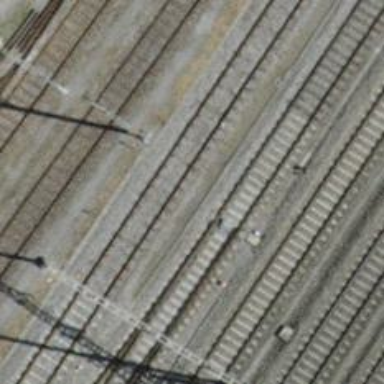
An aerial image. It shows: Railway switch.